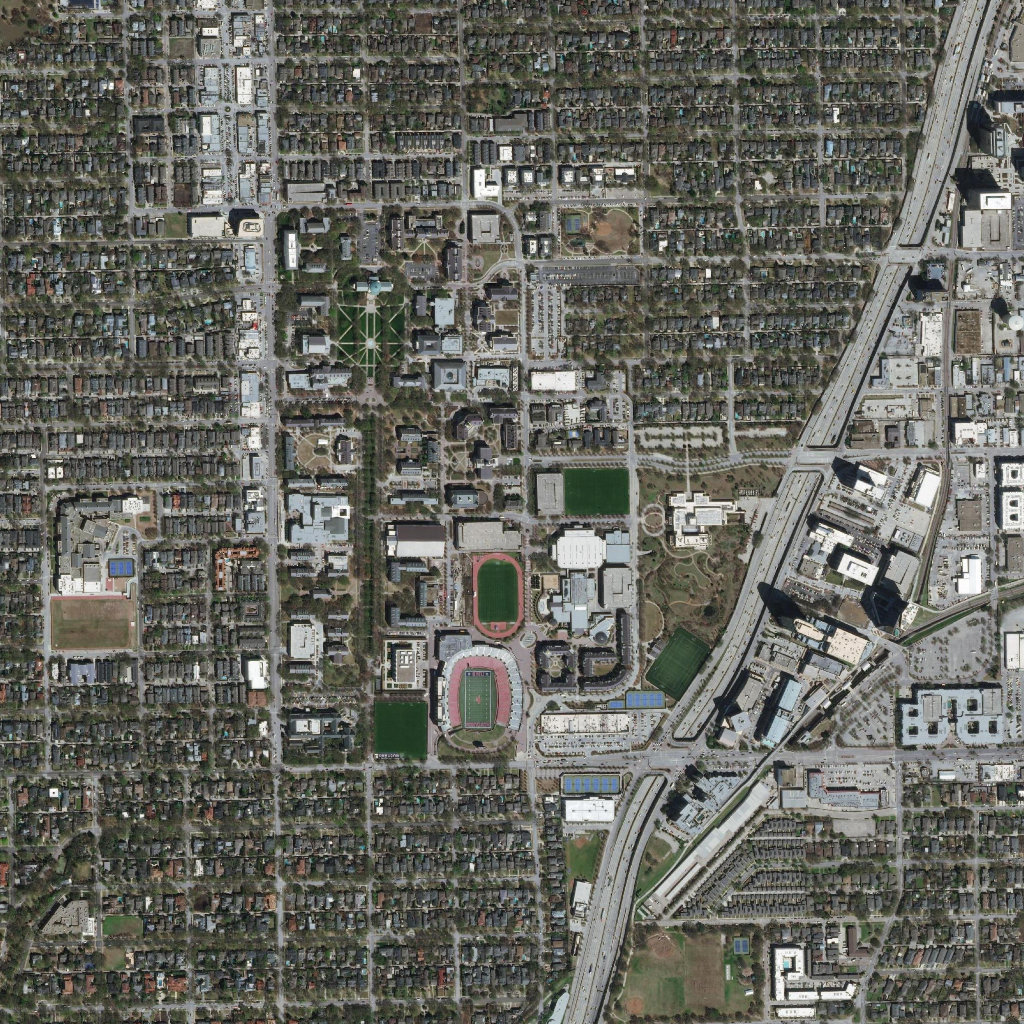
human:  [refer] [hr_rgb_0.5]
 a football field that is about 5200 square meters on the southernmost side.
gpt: <box>[[45, 65, 47, 70, 0]]</box>